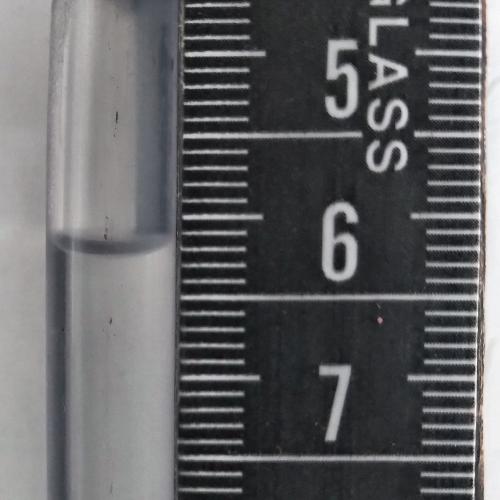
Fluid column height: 6.2 cm